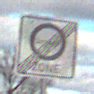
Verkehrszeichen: EndeUmweltzone
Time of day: SunriseSunset
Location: Outdoor (RoadRail)
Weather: PartlyCloudy
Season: NotSpecified
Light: Natural